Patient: sex F, age 26
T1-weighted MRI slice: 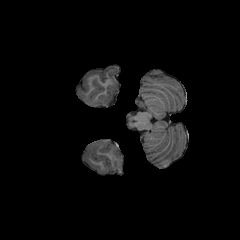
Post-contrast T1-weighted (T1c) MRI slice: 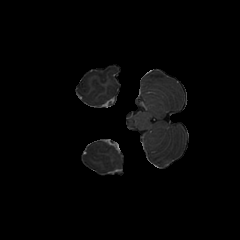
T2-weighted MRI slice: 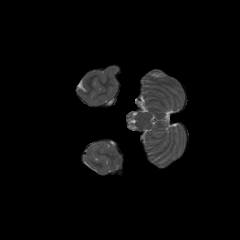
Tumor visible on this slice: no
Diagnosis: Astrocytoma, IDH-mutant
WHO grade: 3